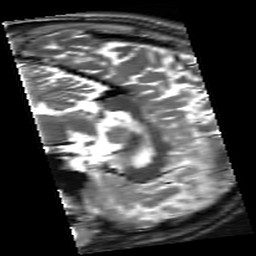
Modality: inplaneT2
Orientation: sagittal
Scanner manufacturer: siemens
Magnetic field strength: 3 T
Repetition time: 6 s
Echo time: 0.057 s